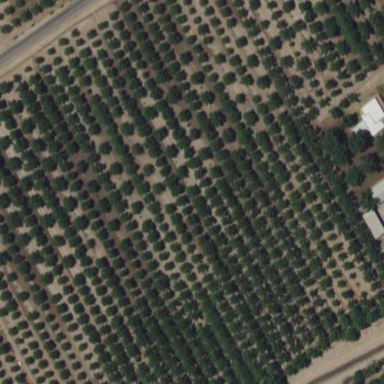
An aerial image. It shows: Orchard.